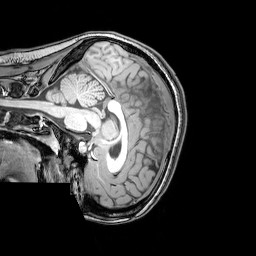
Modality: T1w
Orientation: sagittal
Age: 25
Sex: female
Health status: healthy
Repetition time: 0.081 s
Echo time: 0.037 s